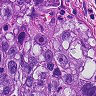
Metastatic tissue present: yes